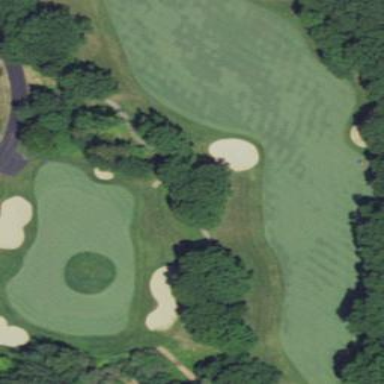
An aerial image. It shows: Grassy area designated as golf fairway.